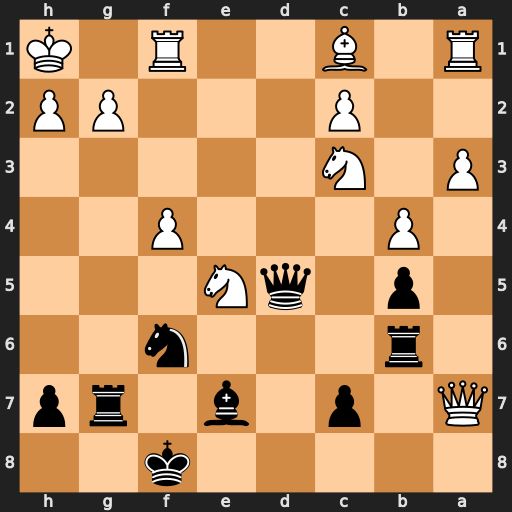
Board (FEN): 5k2/Q1p1b1rp/1r3n2/1p1qN3/1P3P2/P1N5/2P3PP/R1B2R1K
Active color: b
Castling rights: -
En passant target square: -
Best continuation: Qxg2#